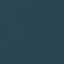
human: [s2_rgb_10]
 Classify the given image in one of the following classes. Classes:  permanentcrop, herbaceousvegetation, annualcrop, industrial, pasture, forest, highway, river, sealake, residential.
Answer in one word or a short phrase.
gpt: SeaLake